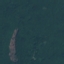
Land use / land cover class: Forest